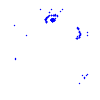
Particle: kaon